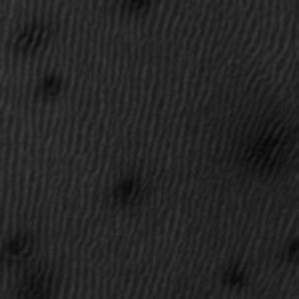
Label: frost